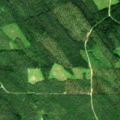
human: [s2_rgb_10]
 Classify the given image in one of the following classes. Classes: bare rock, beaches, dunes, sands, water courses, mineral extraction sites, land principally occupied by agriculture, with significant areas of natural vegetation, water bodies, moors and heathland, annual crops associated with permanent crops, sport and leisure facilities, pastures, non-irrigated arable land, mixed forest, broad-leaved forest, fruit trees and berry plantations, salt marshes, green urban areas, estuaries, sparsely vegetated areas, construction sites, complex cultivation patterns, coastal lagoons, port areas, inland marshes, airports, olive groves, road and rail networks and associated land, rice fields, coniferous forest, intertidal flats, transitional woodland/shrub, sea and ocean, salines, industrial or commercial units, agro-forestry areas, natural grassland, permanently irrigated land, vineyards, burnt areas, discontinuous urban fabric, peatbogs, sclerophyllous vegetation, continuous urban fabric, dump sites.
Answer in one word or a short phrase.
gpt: coniferous forest, mixed forest, transitional woodland/shrub